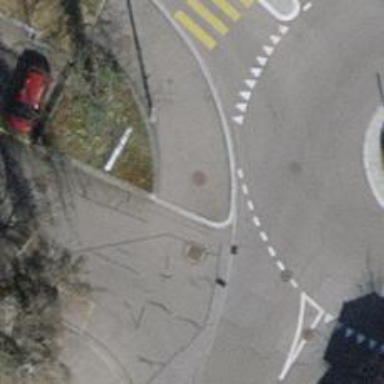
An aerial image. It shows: Kerb barrier.